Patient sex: M
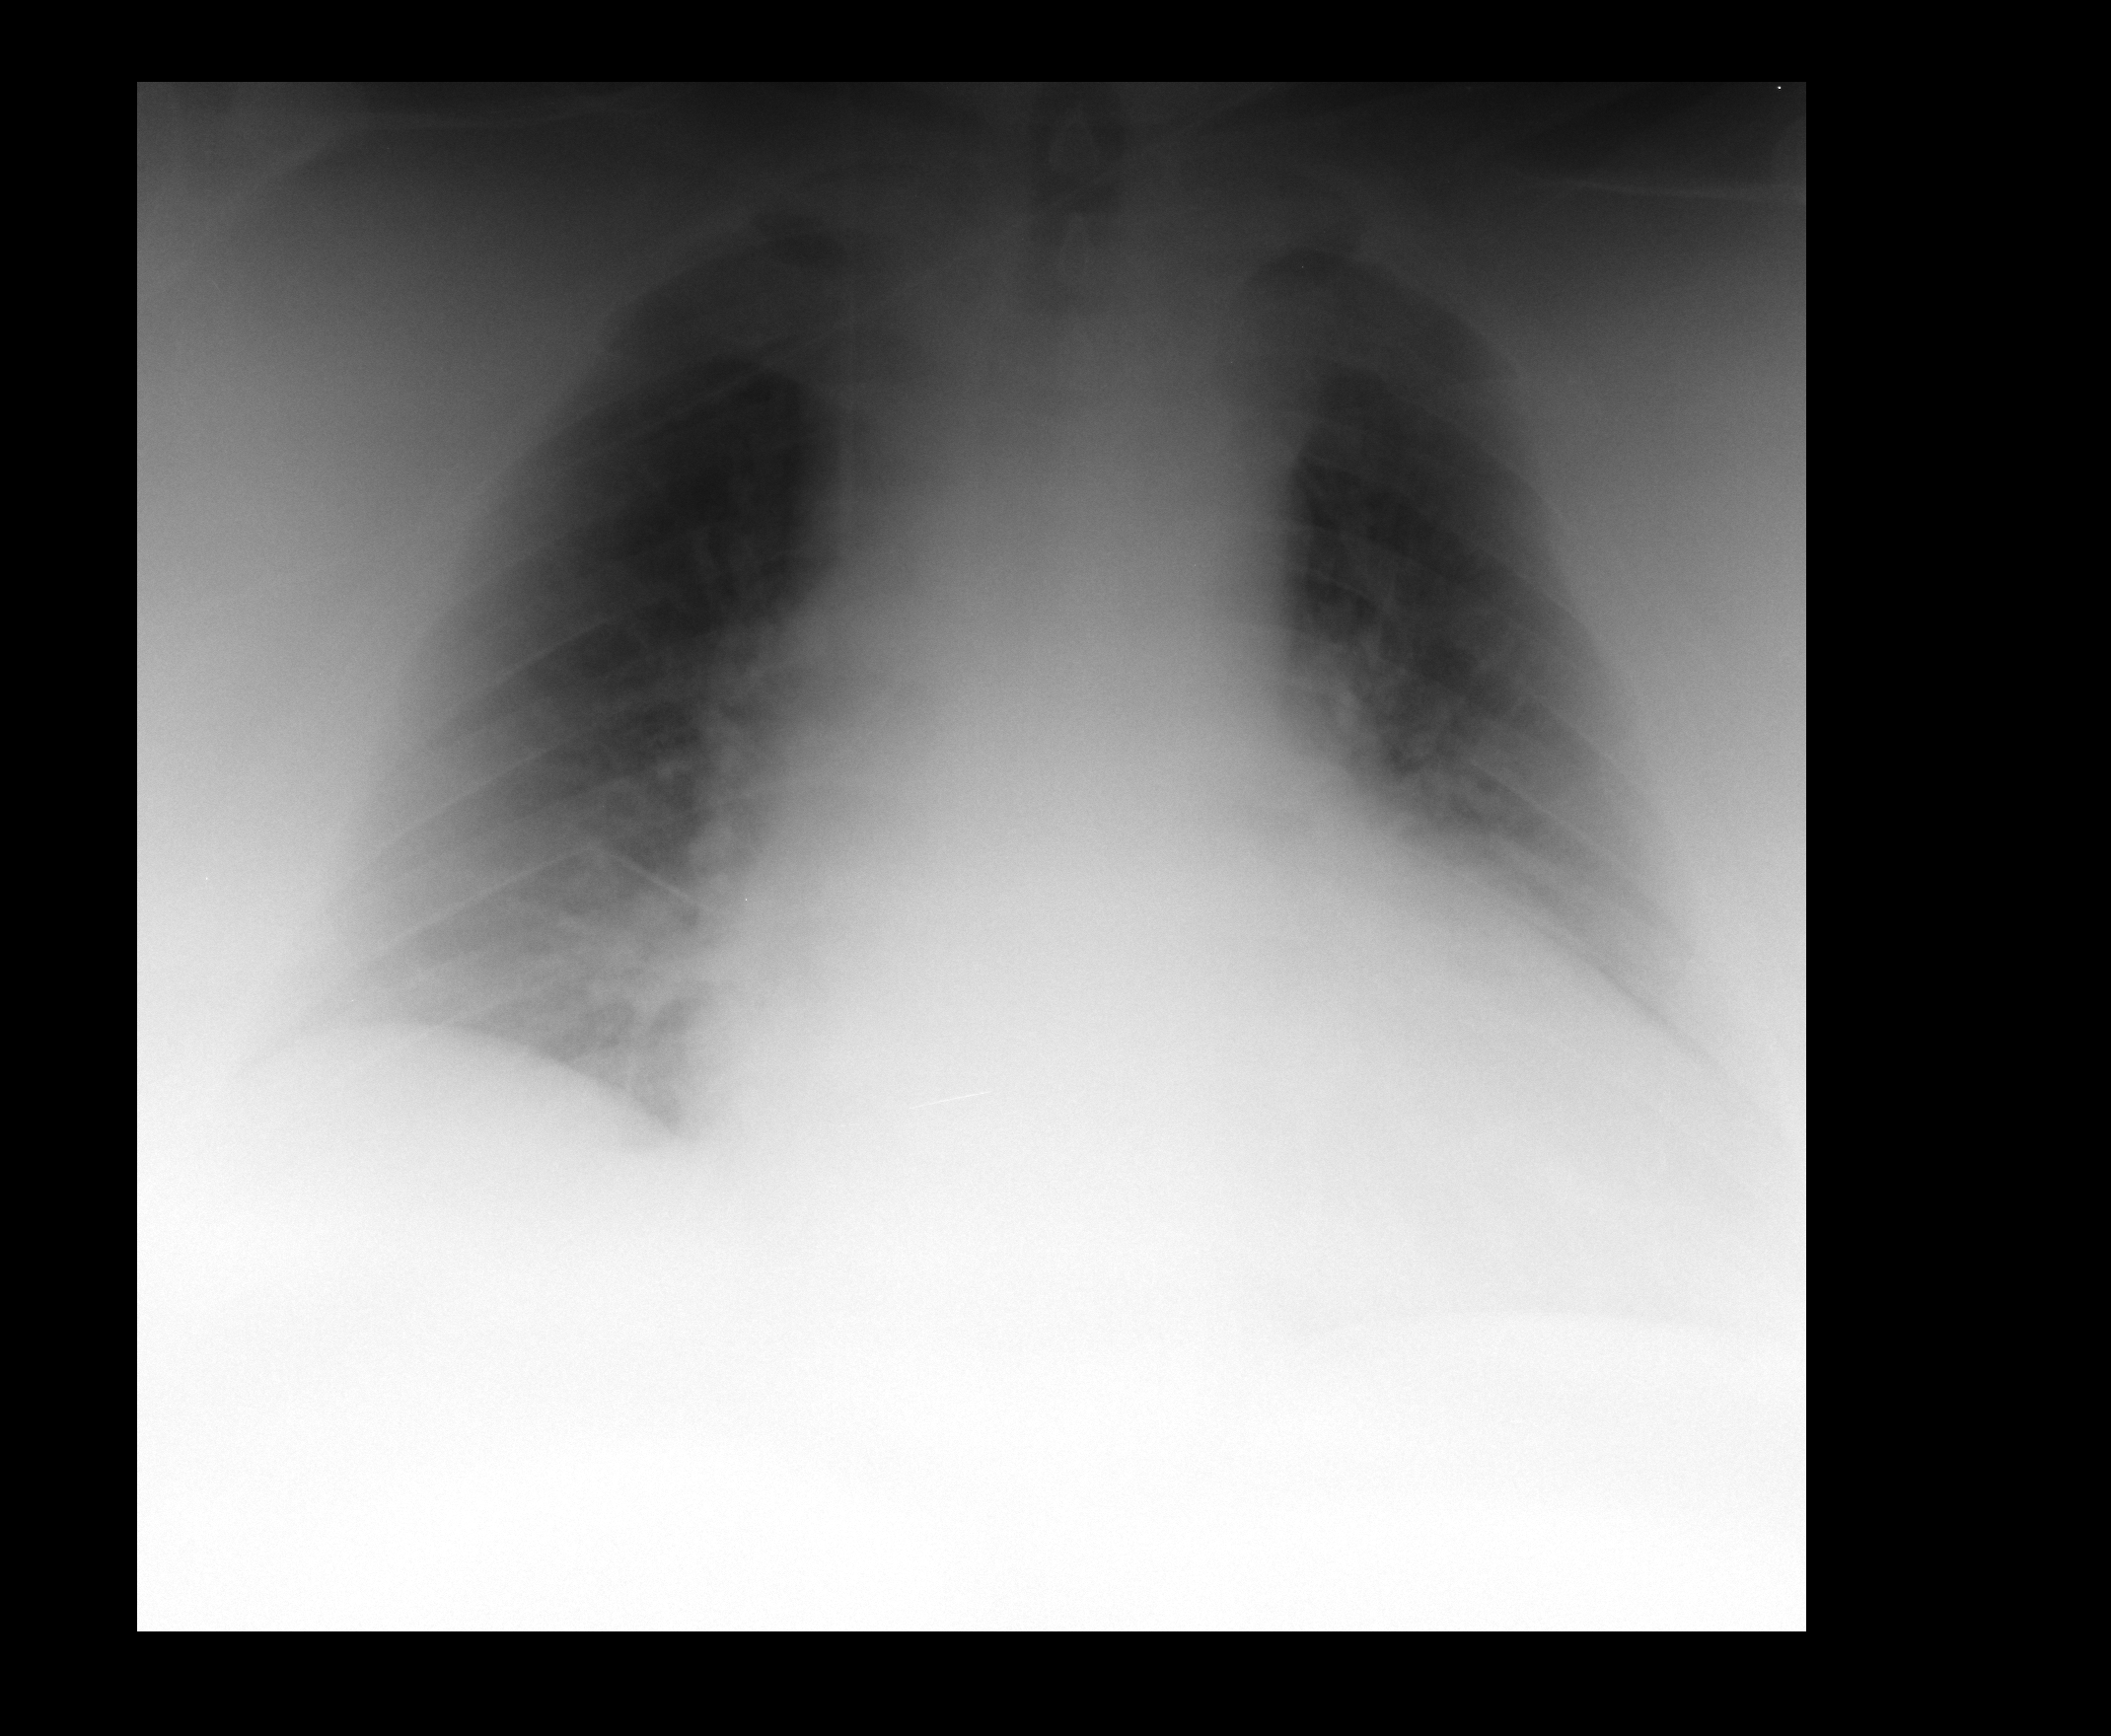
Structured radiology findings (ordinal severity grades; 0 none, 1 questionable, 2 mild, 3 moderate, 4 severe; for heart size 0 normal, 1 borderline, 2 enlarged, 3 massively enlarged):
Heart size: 2
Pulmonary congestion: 2
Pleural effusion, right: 0
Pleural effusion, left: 0
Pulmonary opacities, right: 0
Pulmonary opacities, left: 0
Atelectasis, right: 0
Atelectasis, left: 0